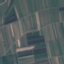
Label: PermanentCrop